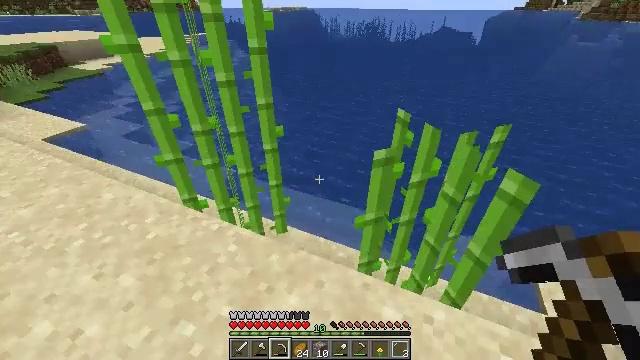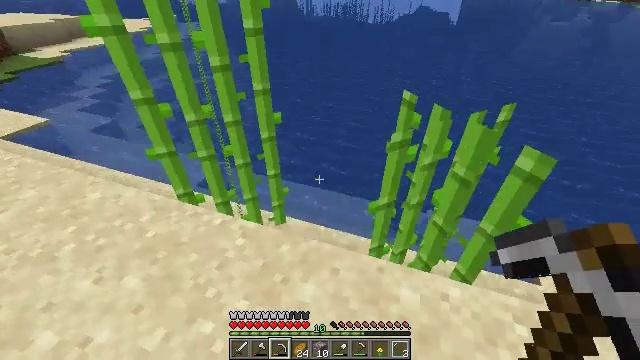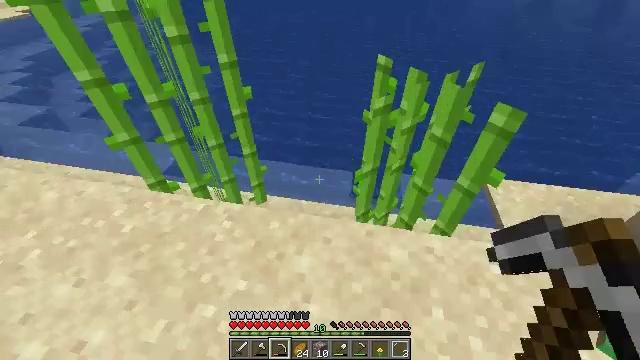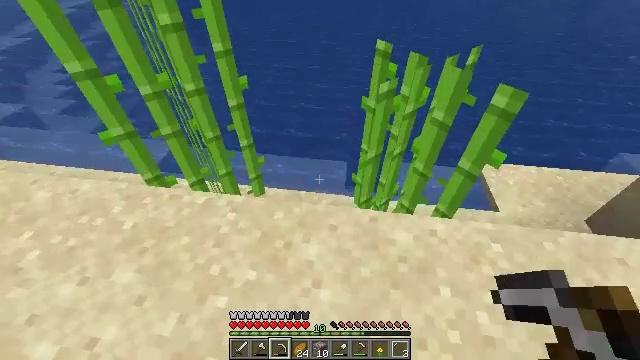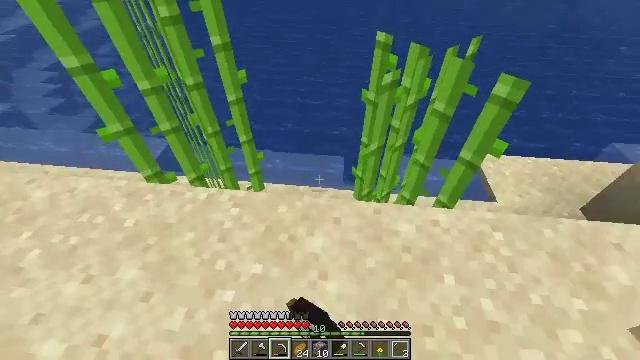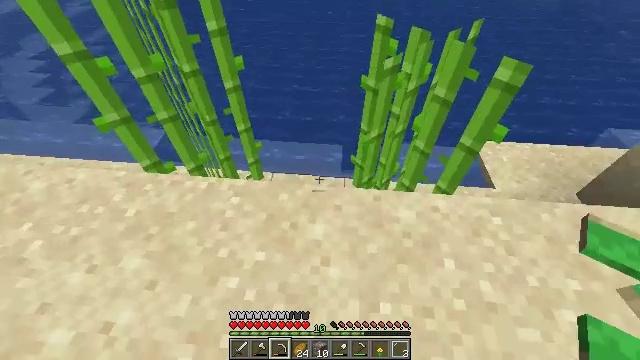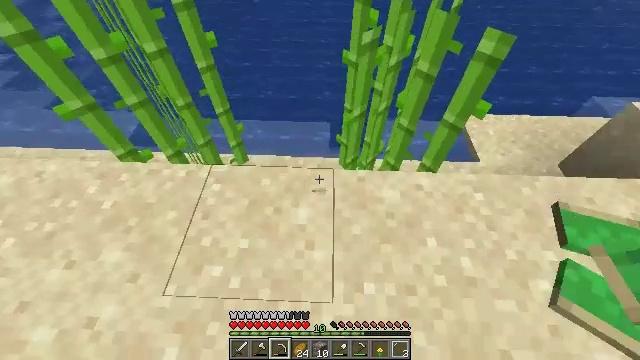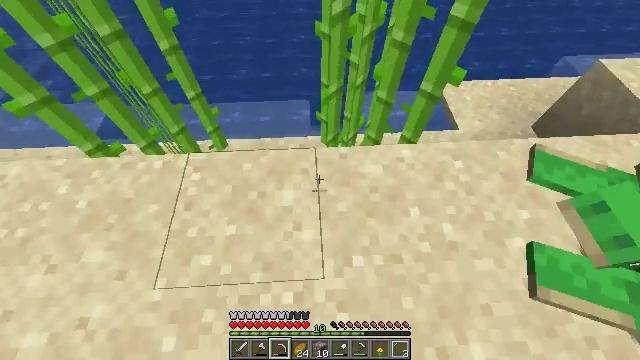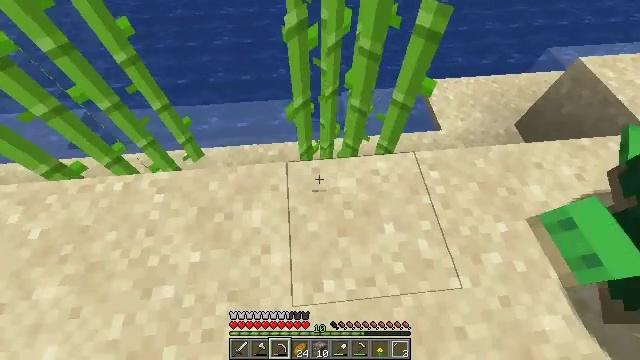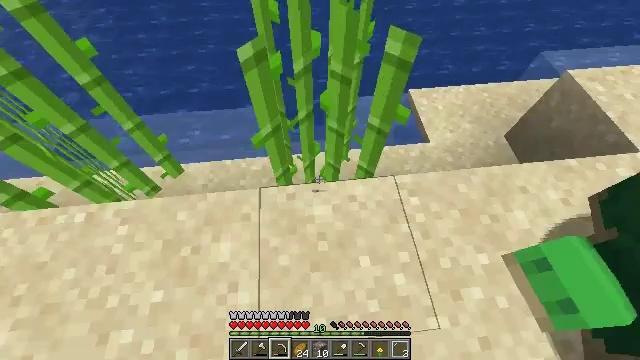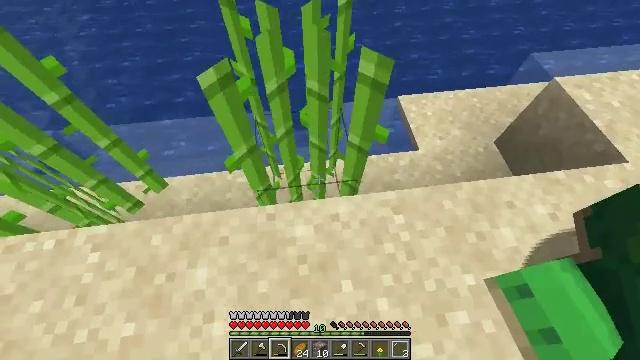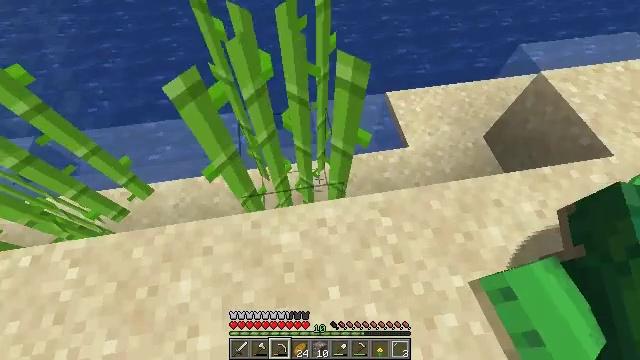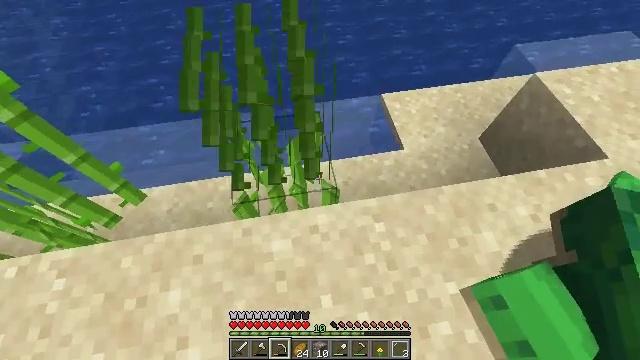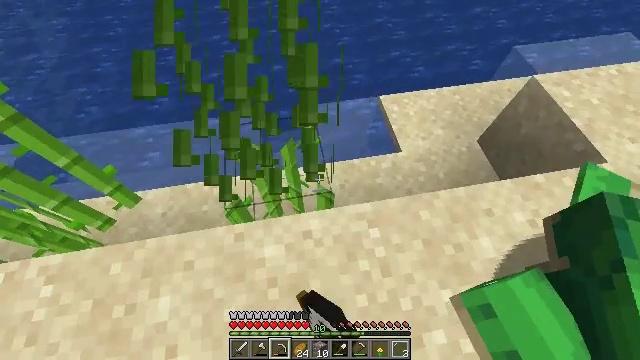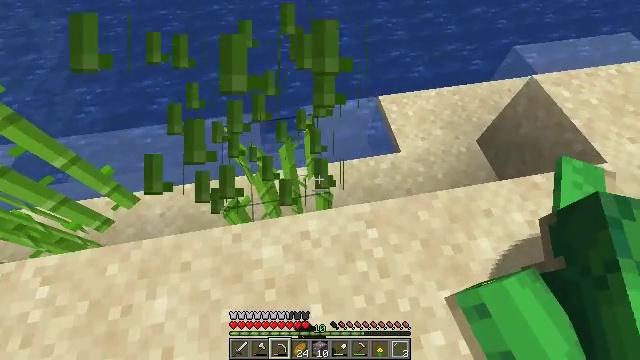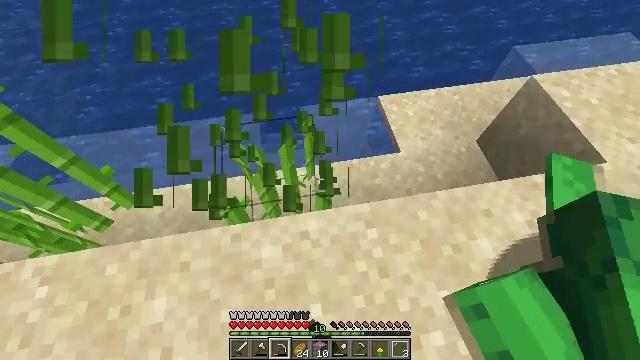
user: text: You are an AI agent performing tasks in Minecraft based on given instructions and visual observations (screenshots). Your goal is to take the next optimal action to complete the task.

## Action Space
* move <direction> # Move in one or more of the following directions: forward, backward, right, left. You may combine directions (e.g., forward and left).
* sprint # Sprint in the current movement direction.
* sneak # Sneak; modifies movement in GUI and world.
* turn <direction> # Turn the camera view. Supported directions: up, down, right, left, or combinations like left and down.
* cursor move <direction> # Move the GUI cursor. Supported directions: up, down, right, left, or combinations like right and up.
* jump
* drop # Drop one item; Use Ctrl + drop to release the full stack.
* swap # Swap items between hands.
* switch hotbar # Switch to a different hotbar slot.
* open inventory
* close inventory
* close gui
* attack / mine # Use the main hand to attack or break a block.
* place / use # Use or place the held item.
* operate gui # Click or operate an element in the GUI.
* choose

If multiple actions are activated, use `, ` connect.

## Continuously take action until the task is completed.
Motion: motion action
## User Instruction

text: Collect sugar cane near water sources.
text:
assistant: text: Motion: move left, turn right and down
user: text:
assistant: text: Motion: turn right and down
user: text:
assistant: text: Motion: turn right and down, attack / mine
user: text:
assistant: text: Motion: turn right, attack / mine
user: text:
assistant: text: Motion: turn down, attack / mine
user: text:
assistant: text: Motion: move forward and move right, turn right and down
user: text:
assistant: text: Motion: move forward and move right, turn right and down
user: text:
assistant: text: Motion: move forward and move right, turn right and down
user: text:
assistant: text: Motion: move forward and move right
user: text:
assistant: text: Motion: move forward and move right, turn right
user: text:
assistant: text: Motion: turn right and down
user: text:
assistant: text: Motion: attack / mine
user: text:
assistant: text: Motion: attack / mine
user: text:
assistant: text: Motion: no_op
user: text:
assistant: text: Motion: no_op
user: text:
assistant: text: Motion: no_op
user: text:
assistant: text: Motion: move forward
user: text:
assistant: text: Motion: move forward, turn left and down
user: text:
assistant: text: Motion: move forward, turn left and down
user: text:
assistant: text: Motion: move forward
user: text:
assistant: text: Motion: move forward, turn left and down
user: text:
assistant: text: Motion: move forward, turn left and down, attack / mine
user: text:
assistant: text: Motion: turn left and down, attack / mine
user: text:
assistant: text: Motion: turn left and down, attack / mine
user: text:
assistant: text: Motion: turn left and down
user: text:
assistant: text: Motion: turn left
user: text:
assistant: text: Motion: turn left and up
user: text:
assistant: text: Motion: turn left and up
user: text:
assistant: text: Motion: turn left and up
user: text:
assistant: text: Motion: turn left and up